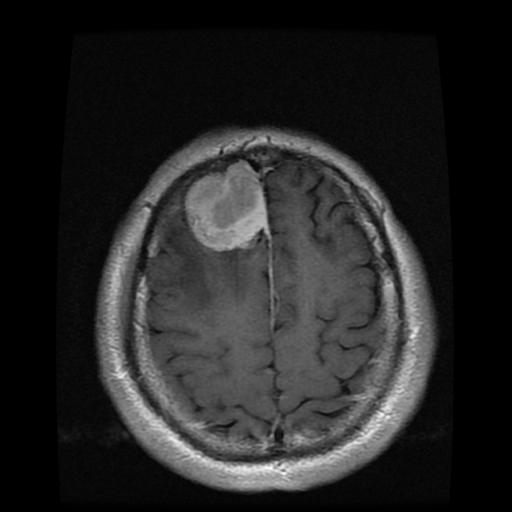
Label: meningioma